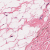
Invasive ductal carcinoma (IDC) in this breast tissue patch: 0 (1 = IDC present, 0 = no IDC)